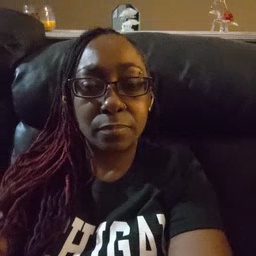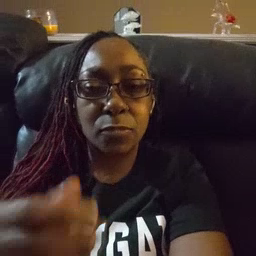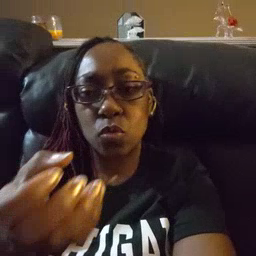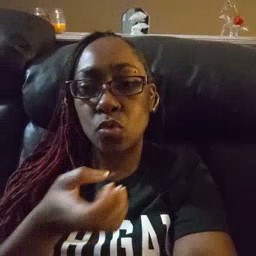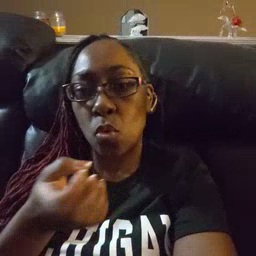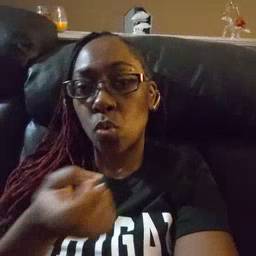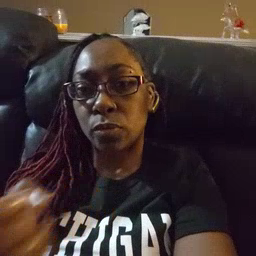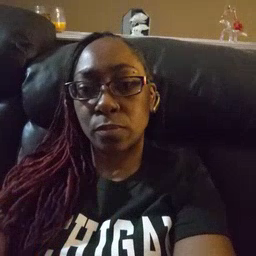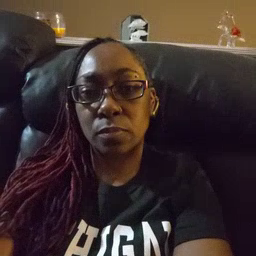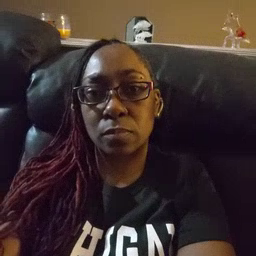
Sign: drawer